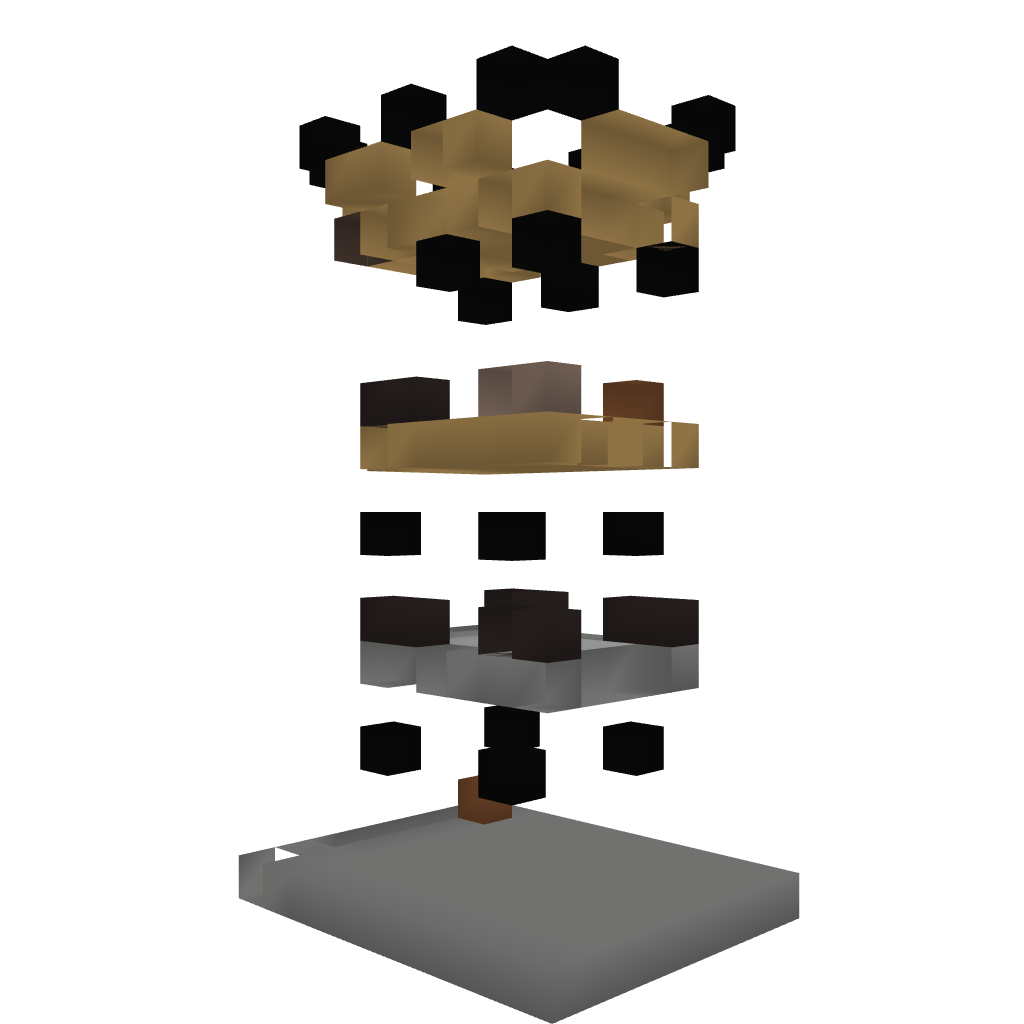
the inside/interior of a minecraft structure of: Crafter House